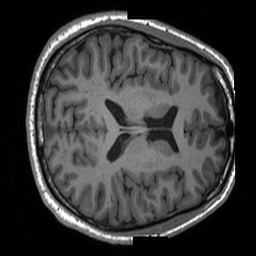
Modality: T1w
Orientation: axial
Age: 47
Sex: male
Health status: healthy
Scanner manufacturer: siemens
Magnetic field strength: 3 T
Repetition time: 2 s
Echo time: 0.00203 s